Найдите эквивалентный импеданс схемы, изображённой ниже, между клеммами $A$ и $B$ при частоте переменного тока равной $\omega$. Возможно ли, что у импеданса схемы будет два разных значения?
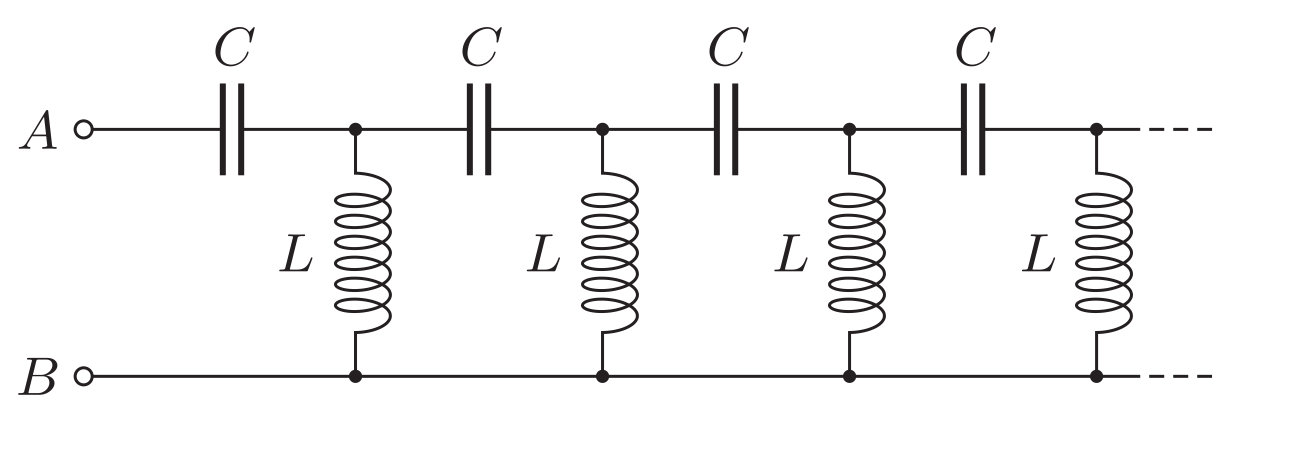
Ответ: При $\omega < 1/(2\sqrt{LC})$, $Z = \frac{1+\sqrt{1-4\omega^2LC}}{2\omega{C}}$, иначе $Z = \sqrt{\frac{L}{C}}$
Темы:
T, ★★, Цепи, Колебательный контур, Цепь с конденсатором, Цепь с катушкой, 200 задач